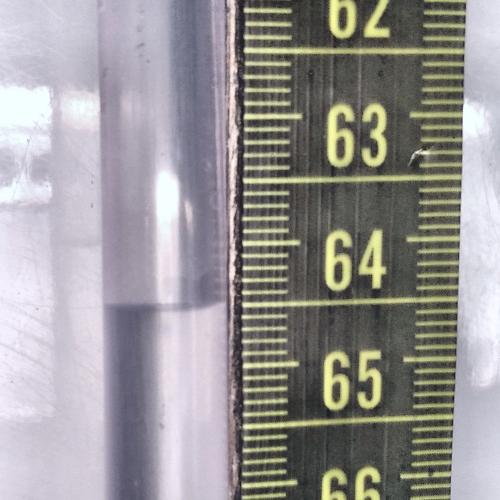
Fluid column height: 64.5 cm